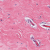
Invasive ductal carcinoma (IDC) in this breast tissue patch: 0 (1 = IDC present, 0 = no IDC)